Question: I have a data frame like the following:
'''
kWh Equipment date
1 1.53 aquecedor01 2015-01-01 00:00:00
2 5.29 aquecedor01 2015-01-01 01:00:00
3 5.73 aquecedor01 2015-01-01 02:00:00
'''
but when I aggregate data by the Equipment variable to find the maximum value from kWh, the date column is misformatted to something like this:
'''
Equipment kWh date
1 aquecedor01 6.5 <PHONE>
2 aquecedor02 6.5 <PHONE>
3 exaustor 6.5 <PHONE>
'''
I have been struggling with this for a while now and the most things I find around only works with dates or hours independently. In my case, since I am performing a plot in Shiny app it would be easier for me to do all at once.
I would like to plot in a bar plot all maximum values for each equipment and write on the bar which was the time for that value. This is my code to do that:
'''
ggplotly(ggplot(data=aggregate(
. ~ Equipment,
data = dt.hourly[(as.character(input$dateRange[1]) <= dt.hourly$date) &
(as.character(input$dateRange[2]) > dt.hourly$date) &
(dt.hourly$Equipment %in% input$equipments),], max),
aes(x=Equipment, y=kWh)) +
geom_bar(position = 'dodge', stat='identity') +
geom_text(aes(label=date),
position = position_stack(vjust = 0.5),
angle = 90,
size=2) +
xlab("Date") +
ylab("Consumption (kWh)") +
theme(axis.text.x = element_text(angle = 90, hjust = 1))
))
'''
Apart from that 'angle=90' is being ignored and I can't figure out why.
This is what I am getting:

Thks in advance.
As a reproducible example:
'''
library(plotly)
set.seed(1)
dt <- data.frame(
kWh = sample(10:100, 10, replace = TRUE)/100,
Equipment = sample(c("heater", "furnace", "AC"), 10, replace = TRUE),
date = sample(as.POSIXct(c("2015-01-14 17:00:00", "2015-01-21 20:00:00", "2015-01-21 22:00:00", "2015-02-21 20:00:00", "2015-01-22 14:00:00", "2015-02-14 17:00:00", "2015-02-21 20:00:00", "2015-02-21 22:00:00", "2015-03-21 20:00:00", "2015-03-22 14:00:00" )), 10, replace = TRUE)
)
'''
And for ploting:
'''
ggplotly(ggplot(data=aggregate(
. ~ Equipment,
data = dt[("2015-01-12" <= dt$date) &
("2015-02-22" > dt$date) &
(dt$Equipment %in% c("AC", "furnace")),], max),
aes(x=Equipment, y=kWh)) +
geom_bar(position = 'dodge', stat='identity') +
geom_text(aes(label=date),
position = position_stack(vjust = 0.5),
angle = 90,
size=2) +
xlab("Date") +
ylab("Consumption (kWh)") +
theme(axis.text.x = element_text(angle = 90, hjust = 1)))
'''
and the 'dput' output is:
'''
structure(list(kWh = c(0.34, 0.43, 0.62, 0.92, 0.28, 0.91, 0.95,
0.7, 0.67, 0.15), Equipment = structure(c(3L, 3L, 1L, 2L, 1L,
2L, 1L, 1L, 2L, 1L), .Label = c("AC", "furnace", "heater"), class = "factor"),
date = structure(c(<PHONE>, <PHONE>, <PHONE>, <PHONE>,
<PHONE>, <PHONE>, <PHONE>, <PHONE>, <PHONE>,
<PHONE>), class = c("POSIXct", "POSIXt"), tzone = "")), class = "data.frame", row.names = c(NA,
-10L))
'''
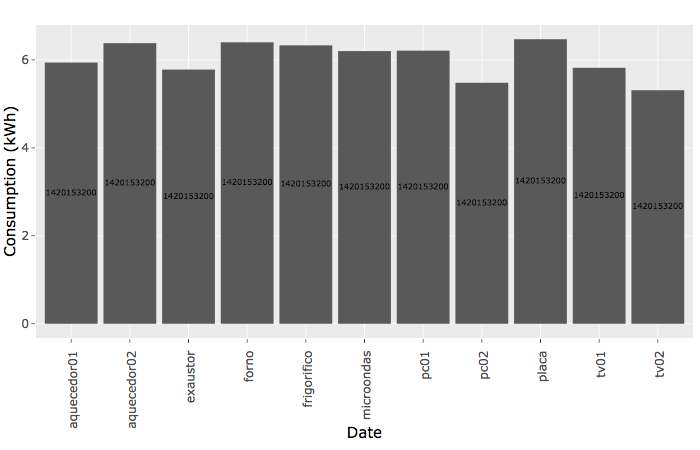
Answer: You can filter the data according to you need before you plot it:
'''
library(tidyverse)
dt_sum <- dt %>%
# First filter according to your input
filter(Equipment %in% c("AC", "furnace") & ("2015-01-12" <= date) & ("2015-02-22" > date)) %>%
group_by(Equipment) %>% # Group the data by Equipment
top_n(1, kWh) %>% # Take the maximum kWh value per Equipment
top_n(1, date) # Take the maximum date if there are several with the same max kWh value
dt_sum
# A tibble: 2 x 3
# Groups: Equipment [2]
# kWh Equipment date
# <dbl> <fct> <dttm>
# 1 0.92 furnace 2015-01-21 20:00:00
# 2 0.95 AC 2015-01-14 17:00:00
p <- ggplot(dt_sum, aes(x = Equipment, y = kWh)) +
geom_bar(position = 'dodge', stat = 'identity') +
geom_text(aes(label = date), position = position_stack(vjust = 0.5),
angle = 90, size = 2) +
xlab("Date") +
ylab("Consumption (kWh)") +
theme(axis.text.x = element_text(angle = 90, hjust = 1))
p
'''
<URL>
The angle-problem is due to 'ggplotly' (as you can see the 'angle = 90' is not ignored in the 'ggplot'-call).
'''
ggplotly(p)
'''
<URL>